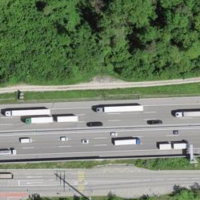
EUNIS habitat code: 57
Species observed at this site:
Tachybaptus ruficollis
Chroicocephalus ridibundus
Phalacrocorax carbo
Cygnus olor
Fulica atra
Alcedo atthis
Anas platyrhynchos
Aythya ferina
Milvus milvus
Aix galericulata
Cinclus cinclus
Aythya fuligula
Aegithalos caudatus
Turdus merula